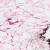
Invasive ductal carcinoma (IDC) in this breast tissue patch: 0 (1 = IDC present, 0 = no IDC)